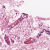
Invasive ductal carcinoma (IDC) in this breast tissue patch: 0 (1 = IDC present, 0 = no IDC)